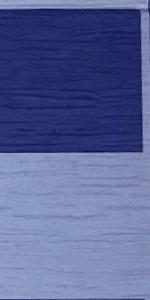
Label: Empty